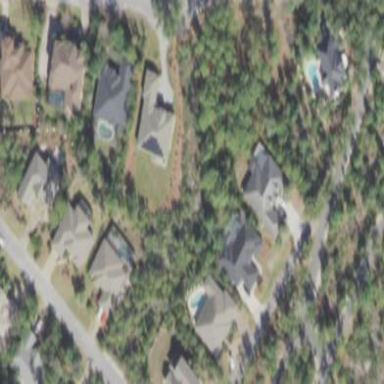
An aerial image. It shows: Residential area composed of single-family homes.